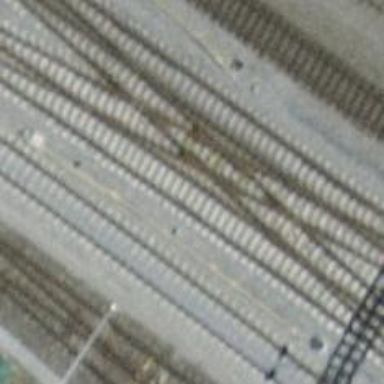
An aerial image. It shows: Railway crossing.